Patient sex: F
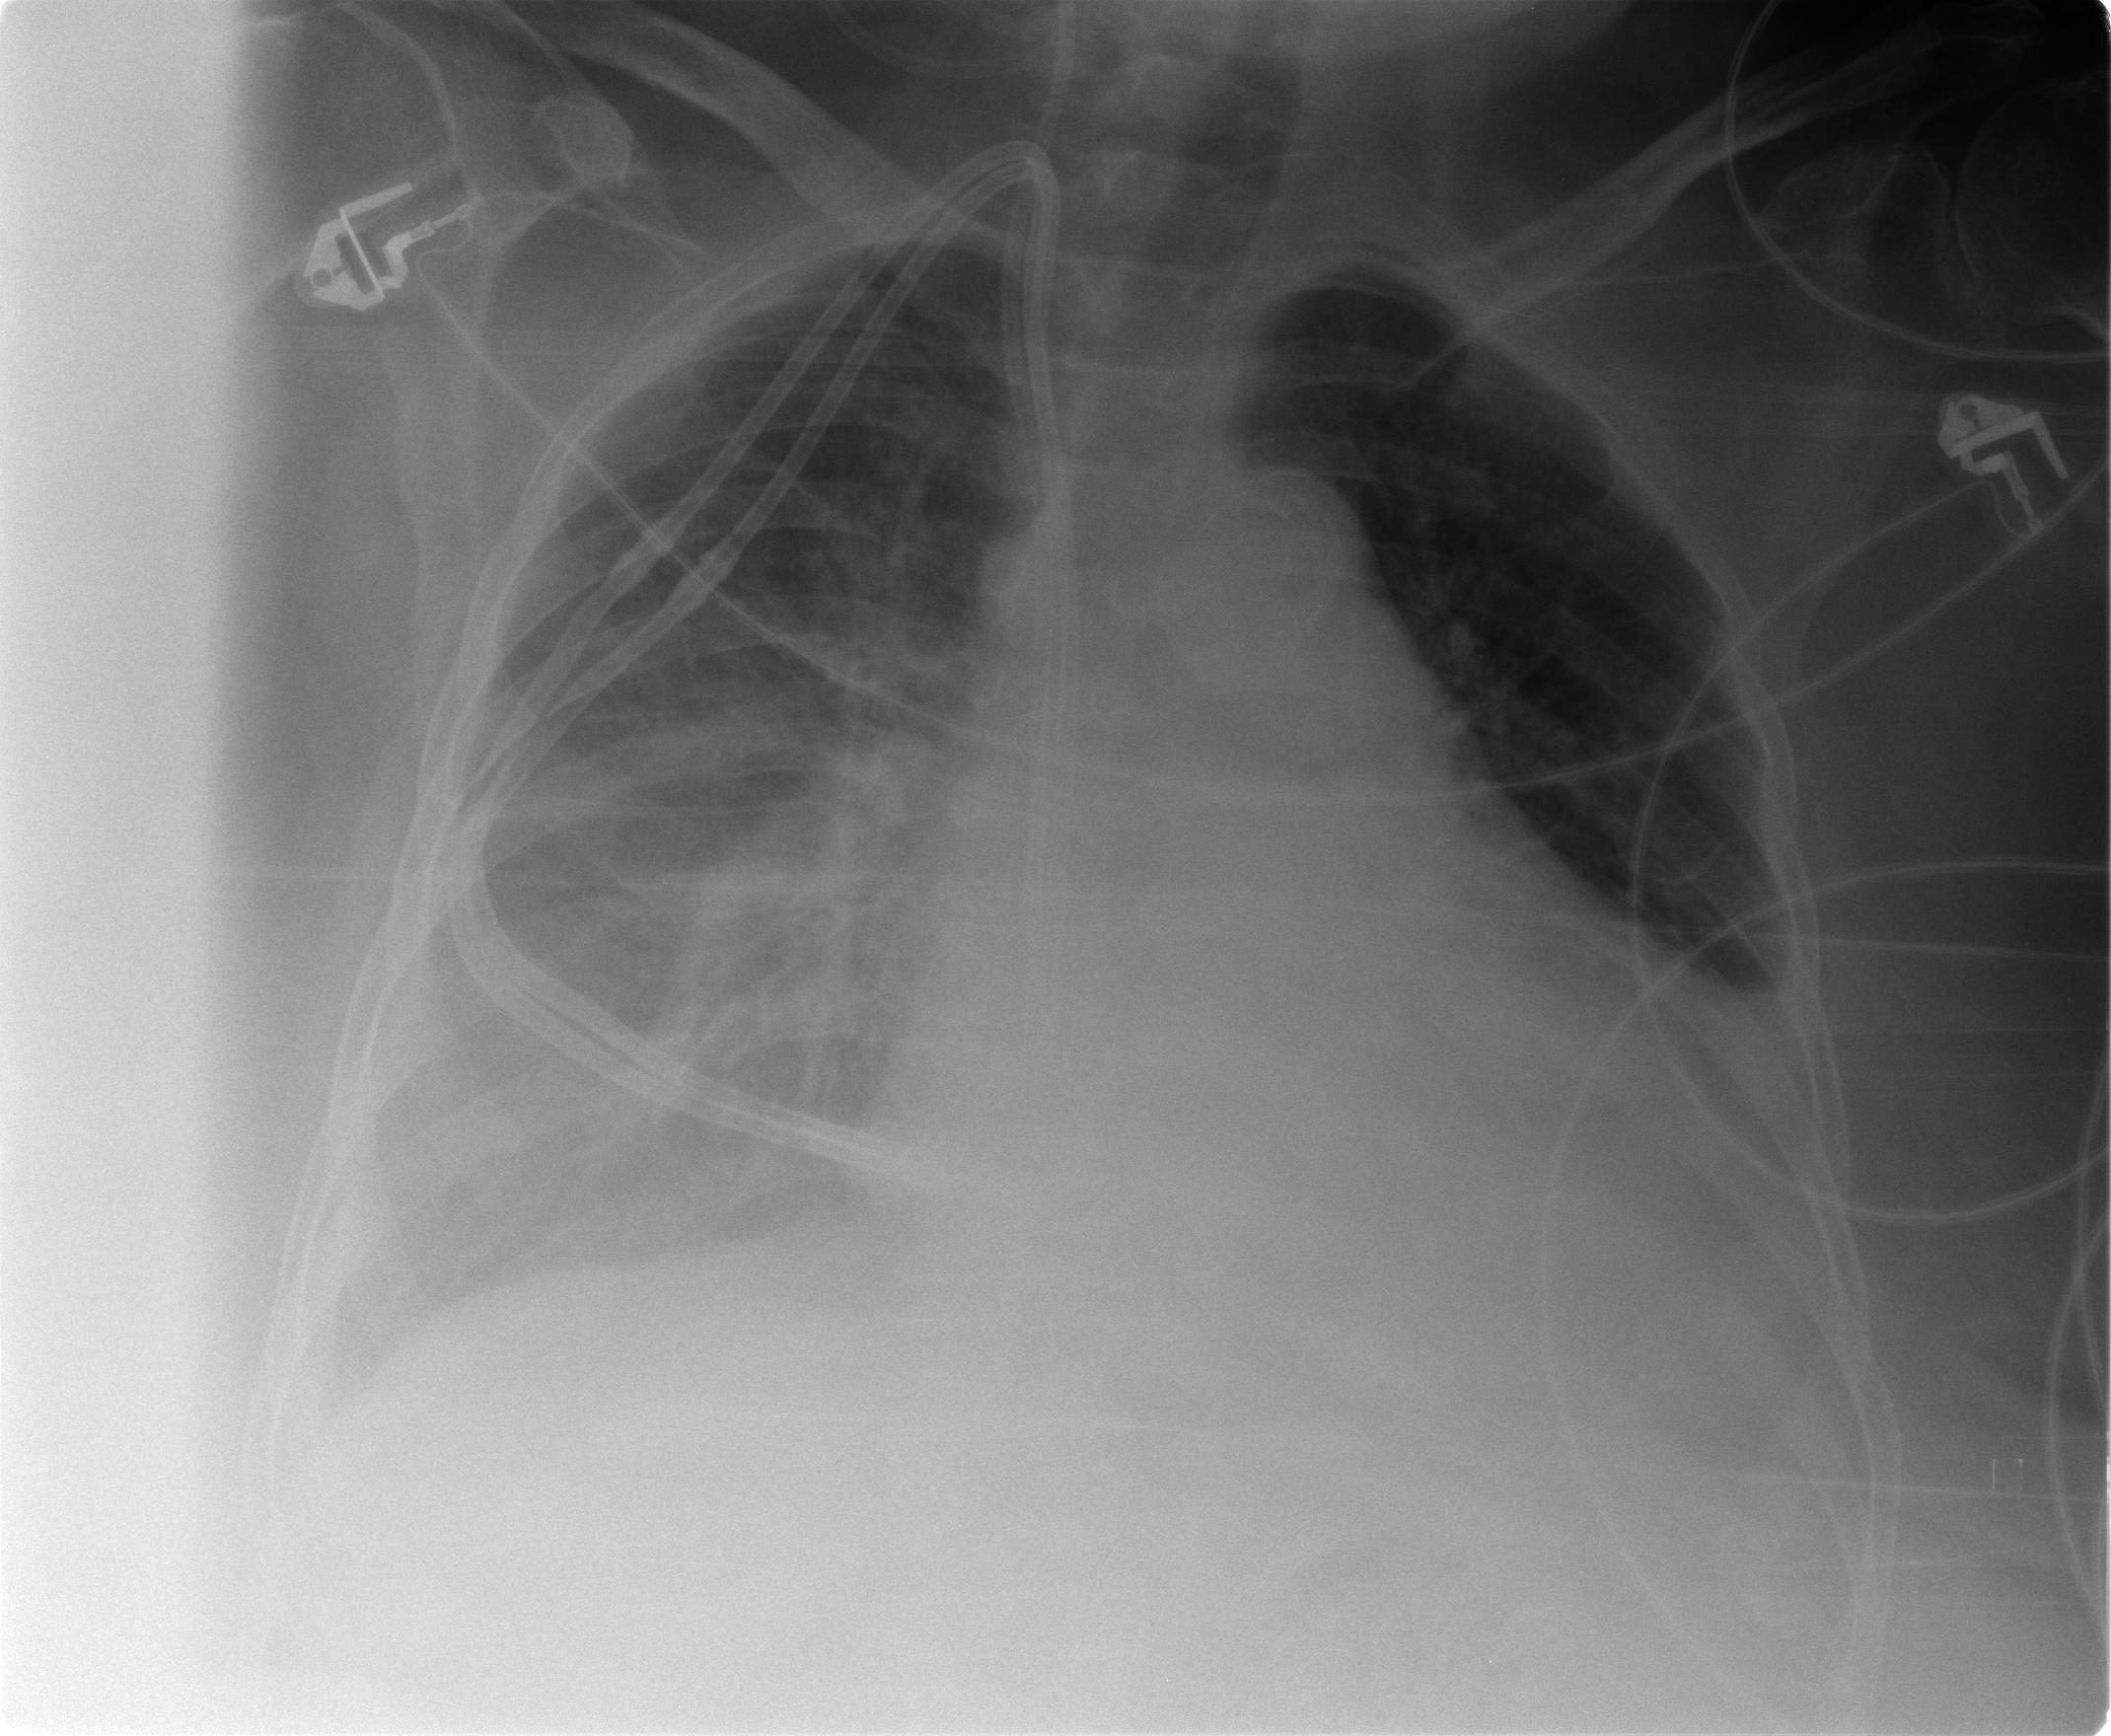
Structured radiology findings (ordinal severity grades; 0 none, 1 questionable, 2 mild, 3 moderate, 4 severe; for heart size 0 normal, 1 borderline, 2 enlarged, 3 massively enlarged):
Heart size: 3
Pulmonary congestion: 2
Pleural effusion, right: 2
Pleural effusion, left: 2
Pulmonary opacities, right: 2
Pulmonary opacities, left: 0
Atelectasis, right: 3
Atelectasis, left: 2